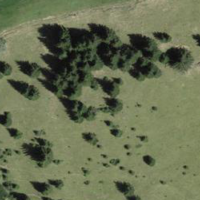
EUNIS habitat code: 23
Species observed at this site:
Orchis mascula